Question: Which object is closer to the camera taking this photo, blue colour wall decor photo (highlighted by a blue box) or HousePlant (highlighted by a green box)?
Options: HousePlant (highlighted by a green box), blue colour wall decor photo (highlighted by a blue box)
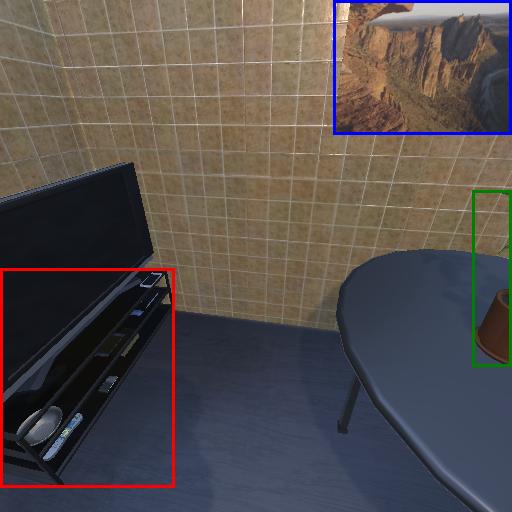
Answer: HousePlant (highlighted by a green box)